Field crop: maize
Growth stage: 2
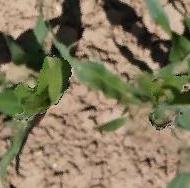
Species: maize